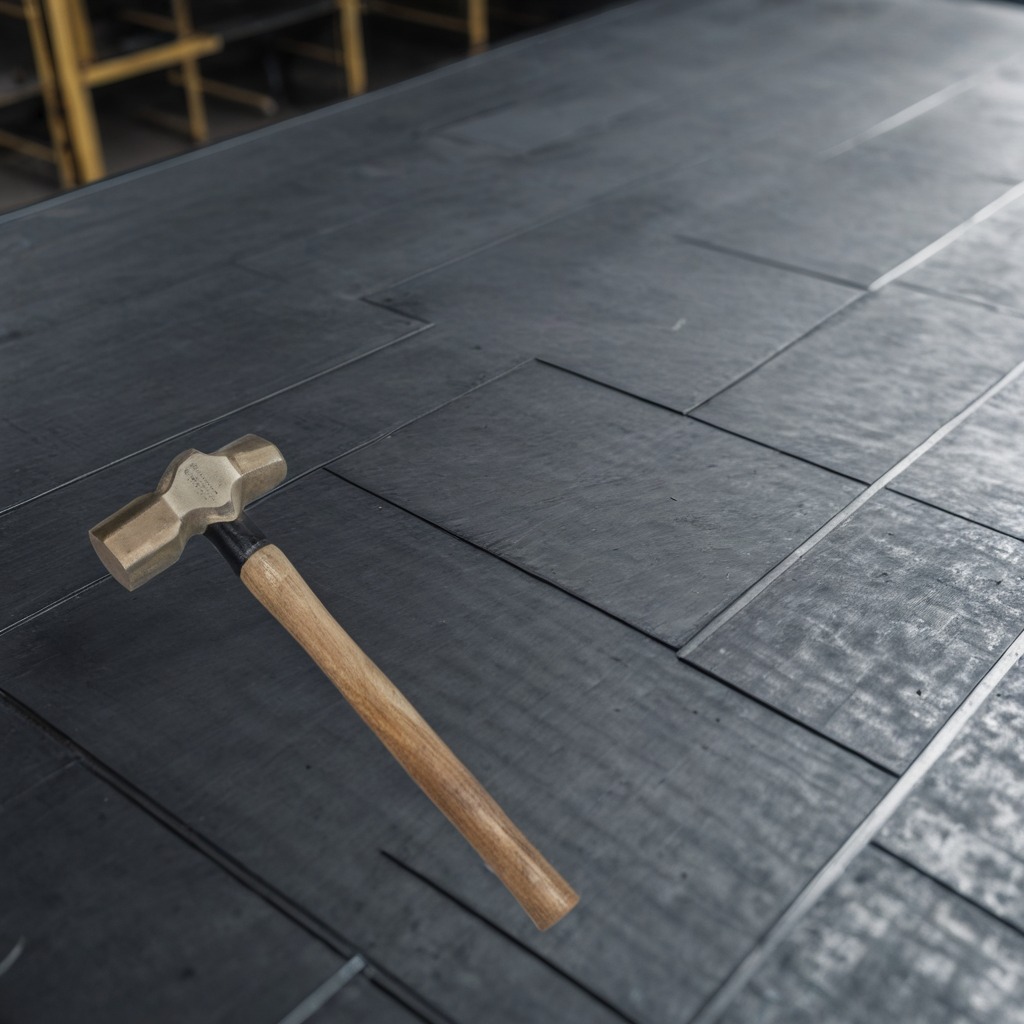
A hammer lies on a cold steel table in a mining workshop.